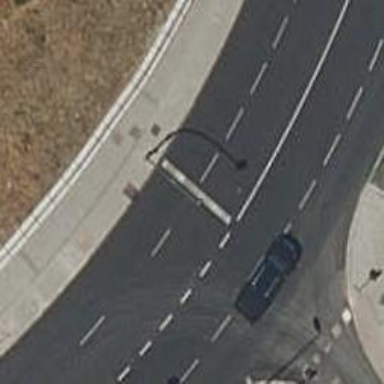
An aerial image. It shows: Road with traffic signals.